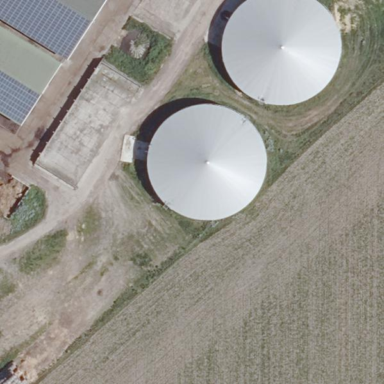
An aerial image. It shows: Digester building.